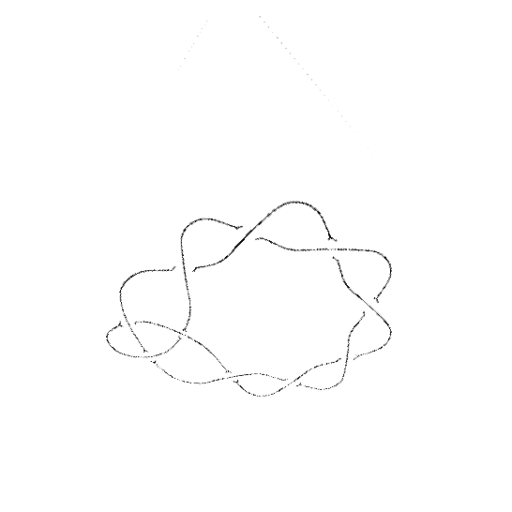
Crossing number: 10